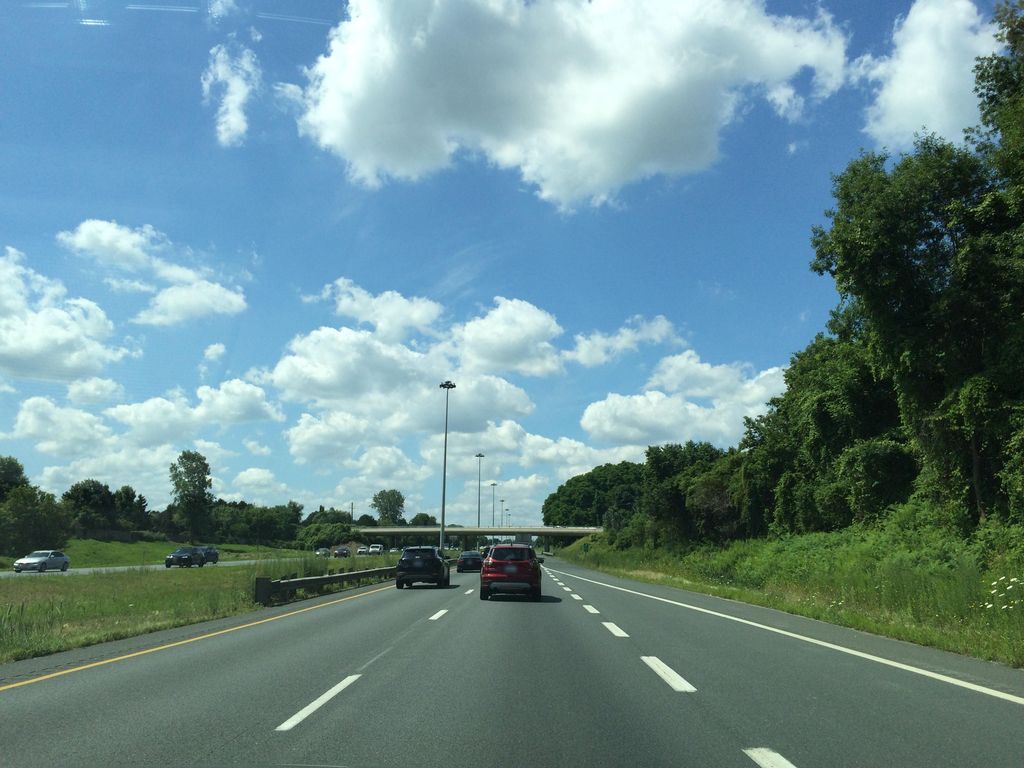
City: hamilton